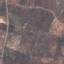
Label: PermanentCrop